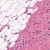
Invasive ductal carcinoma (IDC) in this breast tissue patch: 0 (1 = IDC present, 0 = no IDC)